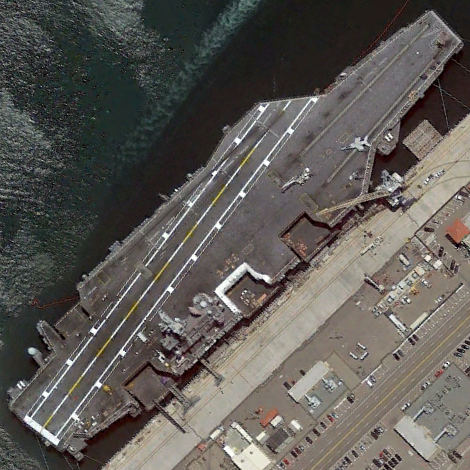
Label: Nimitz-class_aircraft_carrier